Question: Given this HTML:
'''
<div>
<button>Test1</button>
<button>Test2</button>
</div>
'''
And this stylesheet:
'''
button {
border: 1px solid #EEE;
float: left;
}
button:focus {
outline: thin dotted;
}
'''
SSCCE: <URL>
In the following jsfiddle the outline stays behind the next element if you focus on the first one (click and "drag" the first button to show just the bordered outline).
It happens in Firefox (edge) and IE10.
I tried to use z-index to control the z position of both element without success. I may be missing something.
Opera handles it gracefully, but Firefox and IE10 refuses to do so...
1. How do I make the outline to appear in front of the related element and not behind the next for FF and IE10?
2. Is there any mention in the spec regarding this behavior or this is vendor specific?
Screenshot showing the undesired behavior in FF:

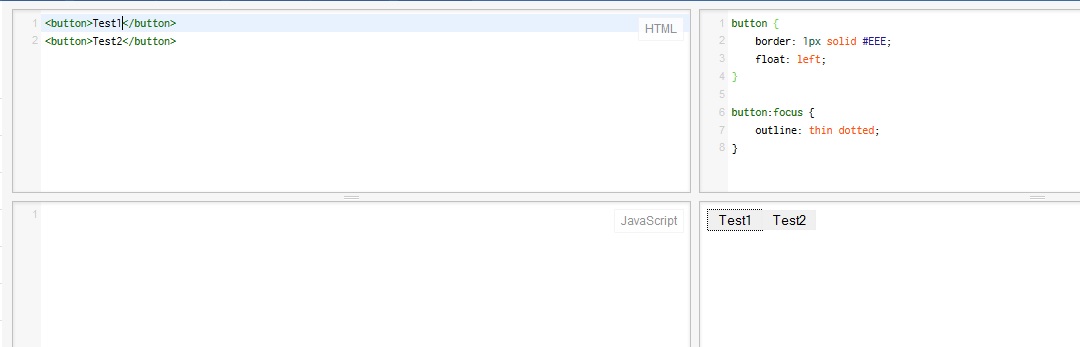
Answer: 'z-index' only works for a 'position' that is not the default 'static'. So by setting it to 'relative', you will achieve your effect.
Here's a JSFiddle <URL>
Note that specifying 'position:relative' without 'top','bottom','left', or 'right' attributes will usually not move your element and ruin the layout, however 'absolute' removes it from the natural flow and puts it outside of other element's scopes, so be careful with it.